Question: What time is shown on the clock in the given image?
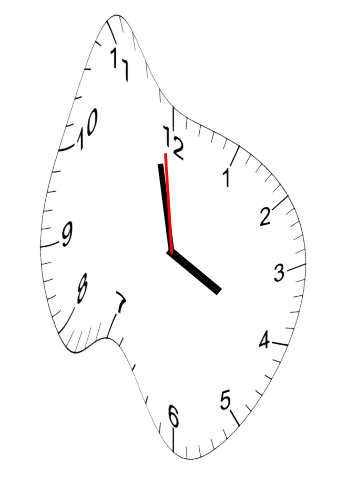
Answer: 03:57:59